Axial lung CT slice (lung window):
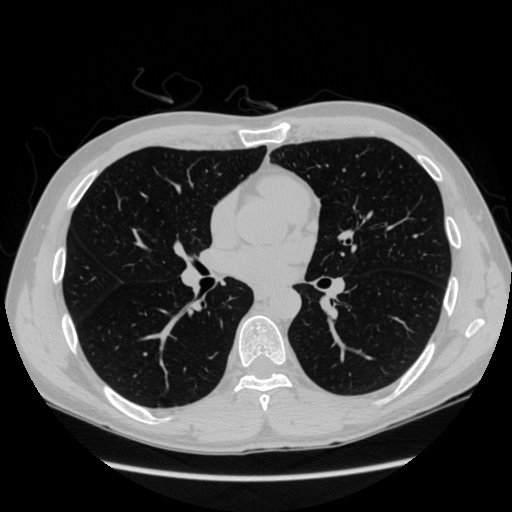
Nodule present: no